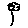
Label: flower